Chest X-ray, AP view. Patient: 27 years old, sex F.
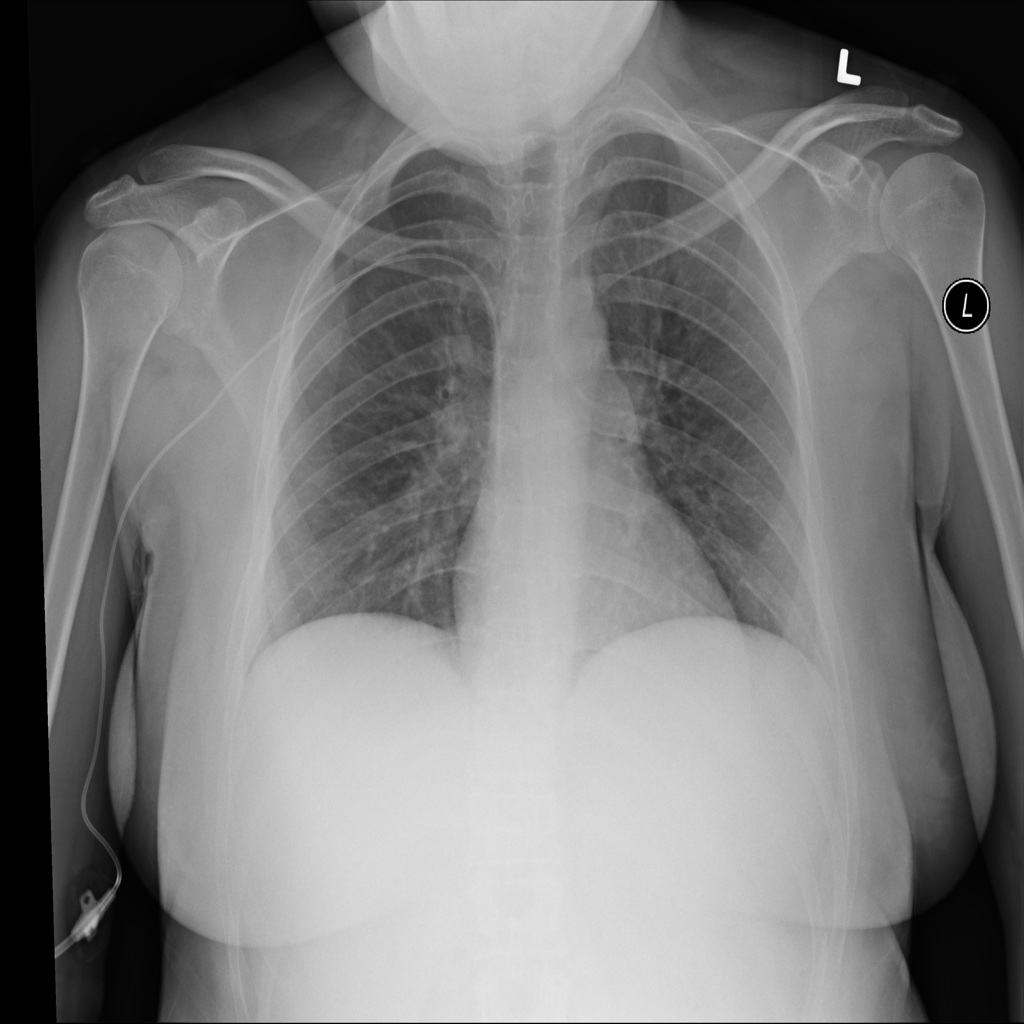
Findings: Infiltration